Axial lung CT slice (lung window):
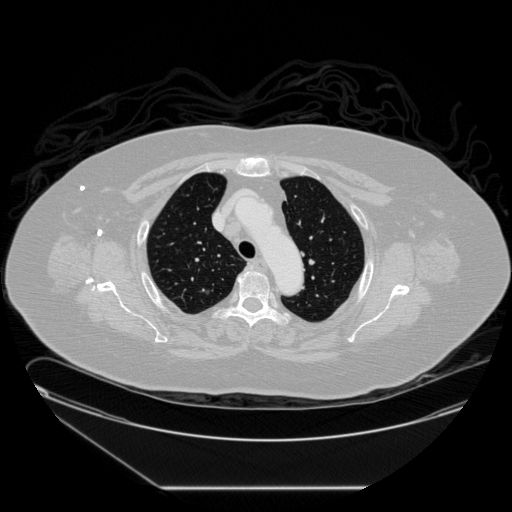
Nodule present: no